Question: I want to add shadow effect like one shown in the below screenshot.
How can I achieve this in Flutter ?

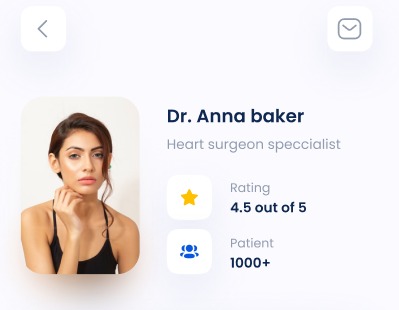
Answer: You can use 'drop_shadow_image' package on pub.dev.
<URL>.
## You can check out the example below:
### Install:
'''
import 'package:drop_shadow_image/drop_shadow_image.dart';
'''
### Use:
'''
import 'dart:ui';
import 'package:drop_shadow_image/drop_shadow_lib.dart';
import 'package:flutter/material.dart';
main() => runApp(MyApp());
class MyApp extends StatelessWidget {
@override
Widget build(BuildContext context) {
return MaterialApp(
debugShowCheckedModeBanner: false,
home: Scaffold(
body:
Center(
child: DropShadowImage(
offset: Offset(10,10),
scale: 1,
blurRadius: 12,
borderRadius: 20,
image: Image.asset('assets/cat.png',
width: 300,),
),
)
),
);
}
}
'''